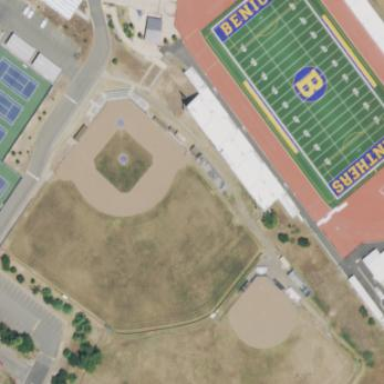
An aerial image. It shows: American football pitch for leisure and sport activities.